Question: Last night my machine restarted while Eclipse Galileo was open. No big deal, right?
This morning, I started my machine and tried to open Eclipse. Instead of opening, I see this:

The error log suggests that there is some kind of problem caused by exiting with unsaved changes.
How can I get Eclipse to open and ignore those unsaved changes? I can't even open a text file that is not part of this project with Eclipse? There must be a way to reset this state.
I have tracked down the problem to a single file. When I delete this file below, Eclipse opens but my projects are missing.
'''
.metadata\.plugins\org.eclipse.core.resources\.snap
'''
I do use the subversion plugin, but I don't think that is the problem. Here is what the error log says ( abbreviated ):
'''
!SESSION 2010-08-17 10:13:01.718 -----------------------------------------------
eclipse.buildId=M20100211-1343
java.version=1.4.2_06
java.vendor=Sun Microsystems Inc.
BootLoader constants: OS=win32, ARCH=x86, WS=win32, NL=en_CA
Command-line arguments: -os win32 -ws win32 -arch x86
!ENTRY org.eclipse.core.resources 2 10035 2010-08-17 10:13:02.656
!MESSAGE The workspace exited with unsaved changes in the previous session; refreshing workspace to recover changes.
!ENTRY org.eclipse.osgi 4 0 2010-08-17 10:13:02.671
!MESSAGE An error occurred while automatically activating bundle org.eclipse.core.resources (33).
!STACK 0
org.osgi.framework.BundleException: Exception in org.eclipse.core.resources.ResourcesPlugin.start() of bundle org.eclipse.core.resources.
at org.eclipse.osgi.framework.internal.core.BundleContextImpl.startActivator(BundleContextImpl.java:806)
at org.eclipse.osgi.framework.internal.core.BundleContextImpl.start(BundleContextImpl.java:755)
...
Caused by: org.eclipse.core.internal.dtree.ObjectNotFoundException: Tree element '/reports/src/com/lang/reports/OnlineReport.java' not found.
at org.eclipse.core.internal.dtree.AbstractDataTree.handleNotFound(AbstractDataTree.java:257)
...
Root exception:
org.eclipse.core.internal.dtree.ObjectNotFoundException: Tree element '/reports/src/com/lang/reports/OnlineReport.java' not found.
at org.eclipse.core.internal.dtree.AbstractDataTree.handleNotFound(AbstractDataTree.java:257)
...
!ENTRY org.eclipse.osgi 4 0 2010-08-17 10:13:02.703
!MESSAGE Application error
!STACK 1
java.lang.NoClassDefFoundError: org/eclipse/core/resources/IContainer
at org.eclipse.ui.internal.ide.application.IDEApplication.start(IDEApplication.java:114)
at org.eclipse.equinox.internal.app.EclipseAppHandle.run(EclipseAppHandle.java:194)
!ENTRY org.eclipse.osgi 2 0 2010-08-17 10:13:02.765
!MESSAGE The following is a complete list of bundles which are not resolved, see the prior log entry for the root cause if it exists:
!SUBENTRY 1 org.eclipse.osgi 2 0 2010-08-17 10:13:02.765
!MESSAGE Bundle org.eclipse.jdt.apt.core_3.3.202.R35x_v20091130-2300 [103] was not resolved.
!SUBENTRY 1 org.eclipse.osgi 2 0 2010-08-17 10:13:02.765
!MESSAGE Bundle org.eclipse.jdt.apt.pluggable.core_1.0.201.R35x_v20090925-1100 [104] was not resolved.
!SUBENTRY 2 org.eclipse.jdt.apt.pluggable.core 2 0 2010-08-17 10:13:02.765
!MESSAGE Missing required bundle org.eclipse.jdt.apt.core_0.0.0.
!SUBENTRY 2 org.eclipse.jdt.apt.pluggable.core 2 0 2010-08-17 10:13:02.765
!MESSAGE Missing imported package org.eclipse.jdt.internal.compiler.tool_0.0.0.
!SUBENTRY 2 org.eclipse.jdt.apt.pluggable.core 2 0 2010-08-17 10:13:02.765
!MESSAGE Missing imported package org.eclipse.jdt.internal.compiler.apt.dispatch_0.0.0.
!SUBENTRY 2 org.eclipse.jdt.apt.pluggable.core 2 0 2010-08-17 10:13:02.765
!MESSAGE Missing imported package org.eclipse.jdt.internal.compiler.apt.model_0.0.0.
!SUBENTRY 2 org.eclipse.jdt.apt.pluggable.core 2 0 2010-08-17 10:13:02.765
!MESSAGE Missing imported package org.eclipse.jdt.internal.compiler.apt.util_0.0.0.
!SUBENTRY 1 org.eclipse.osgi 2 0 2010-08-17 10:13:02.765
!MESSAGE Bundle org.eclipse.jdt.apt.ui_3.3.200.v20090930-2100_R35x [105] was not resolved.
!SUBENTRY 2 org.eclipse.jdt.apt.ui 2 0 2010-08-17 10:13:02.765
!MESSAGE Missing required bundle org.eclipse.jdt.apt.core_[3.2.0,4.0.0).
!SUBENTRY 1 org.eclipse.osgi 2 0 2010-08-17 10:13:02.765
!MESSAGE Bundle org.eclipse.jdt.compiler.apt_1.0.201.R35x_v20090925-1100 [106] was not resolved.
!SUBENTRY 2 org.eclipse.jdt.compiler.apt 2 0 2010-08-17 10:13:02.765
!MESSAGE Missing imported package org.eclipse.jdt.internal.compiler.tool_0.0.0.
!SUBENTRY 1 org.eclipse.osgi 2 0 2010-08-17 10:13:02.765
!MESSAGE Bundle org.eclipse.jdt.compiler.tool_1.0.100.v_981_R35x [107] was not resolved.
!SUBENTRY 1 org.eclipse.osgi 2 0 2010-08-17 10:13:02.765
!MESSAGE Bundle org.eclipse.jdt.junit4.runtime_1.1.0.v20090513-2000 [116] was not resolved.
!SUBENTRY 2 org.eclipse.jdt.junit4.runtime 2 0 2010-08-17 10:13:02.765
!MESSAGE Missing required bundle org.junit4_[4.4.0,5.0.0).
!SUBENTRY 1 org.eclipse.osgi 2 0 2010-08-17 10:13:02.765
!MESSAGE Bundle org.hamcrest.core_1.1.0.v20090501071000 [184] was not resolved.
!SUBENTRY 1 org.eclipse.osgi 2 0 2010-08-17 10:13:02.765
!MESSAGE Bundle org.junit4_4.5.0.v20090824 [186] was not resolved.
!SUBENTRY 2 org.junit4 2 0 2010-08-17 10:13:02.765
!MESSAGE Missing required bundle org.hamcrest.core_1.1.0.
!SUBENTRY 1 org.eclipse.osgi 2 0 2010-08-17 10:13:02.765
!MESSAGE Bundle com.collabnet.subversion.merge_2.1.0 [208] was not resolved.
'''
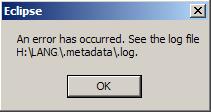
Answer: Delete '<workspace-directory>\.metadata\.plugins\org.eclipse.core.resources\.snap'. This will not reset your workspace and your other projects won't get deleted (as answered by krishna).
Alternatively, delete the the whole '<workspace-directory>\.metadata' directory from your workspace and restart..